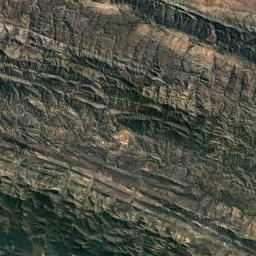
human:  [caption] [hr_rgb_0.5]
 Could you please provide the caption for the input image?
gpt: The mountain is consist of half of green plants and half of bare land .

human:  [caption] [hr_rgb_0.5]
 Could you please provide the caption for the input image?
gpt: The mountain has a rugged surface and its rocks are brown .

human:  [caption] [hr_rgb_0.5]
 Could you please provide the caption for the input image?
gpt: The mountains are winding and undulating .

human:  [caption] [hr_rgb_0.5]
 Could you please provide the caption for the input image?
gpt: There are many terraces on this mountain, And a white path crosses through the mountains .

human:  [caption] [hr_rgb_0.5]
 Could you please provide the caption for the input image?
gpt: There are some rifts on the brown mountain .